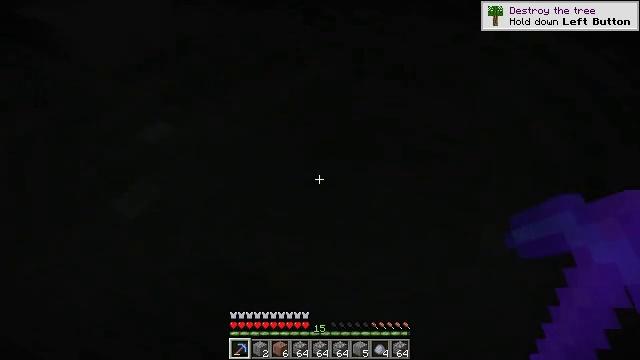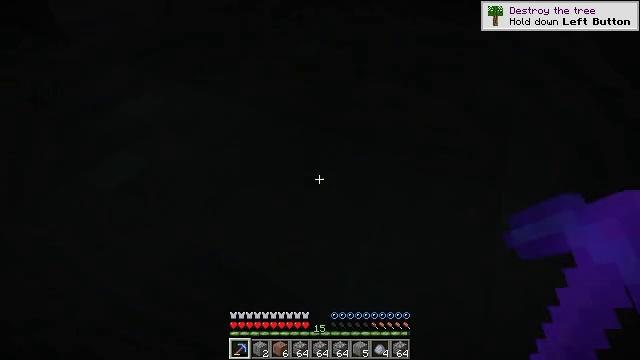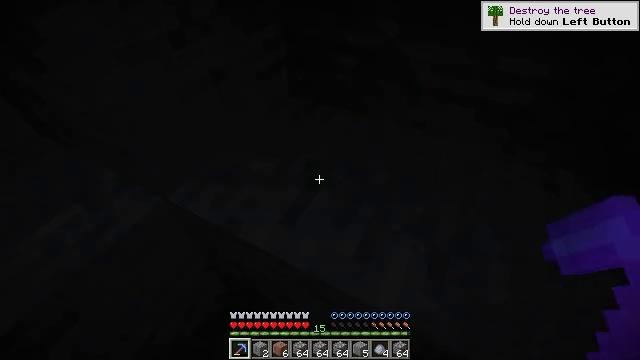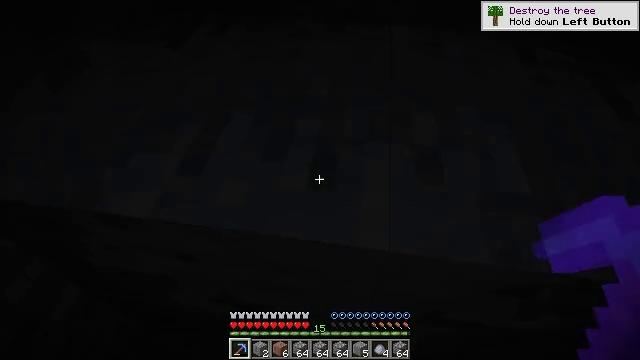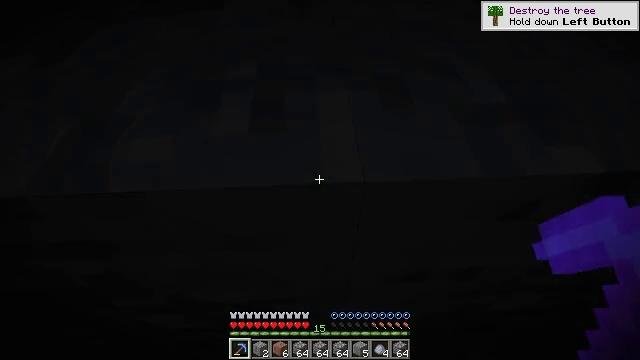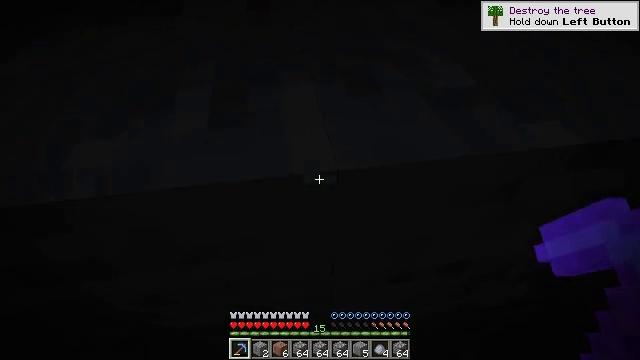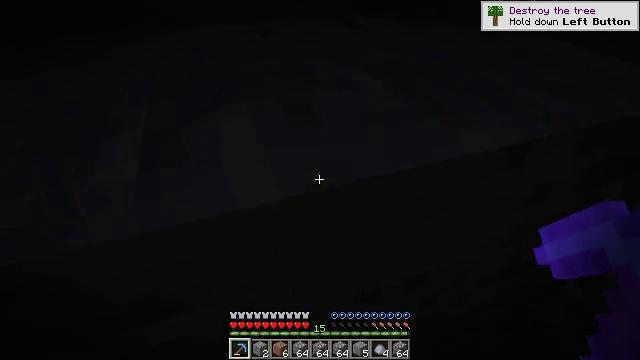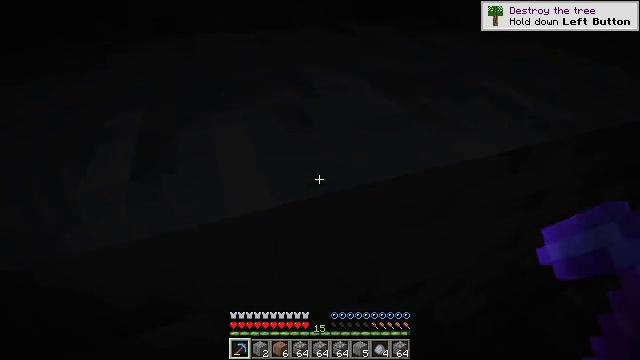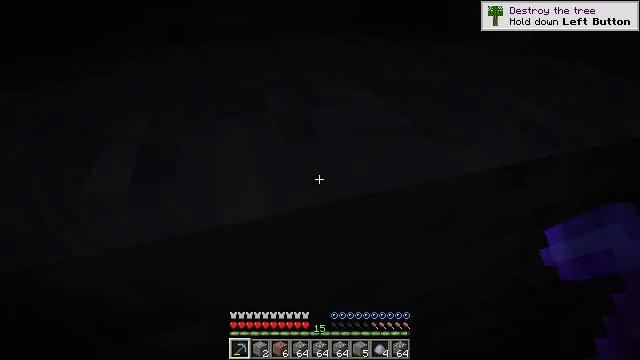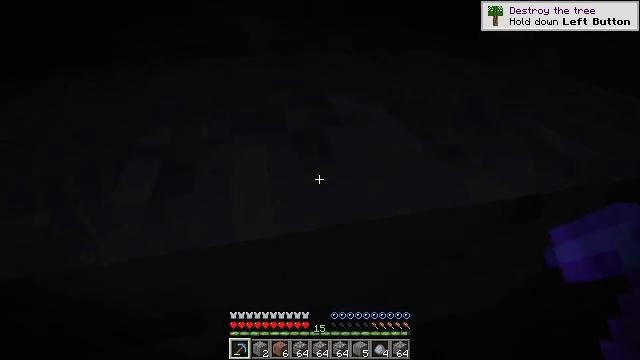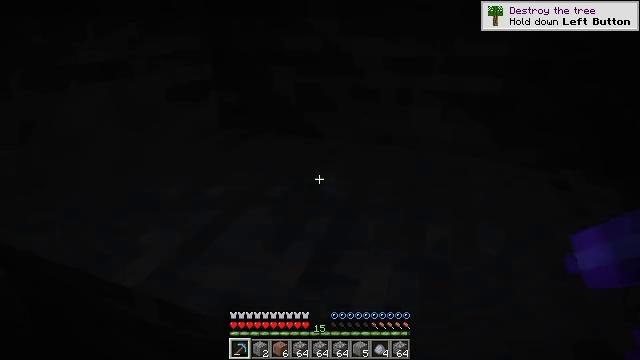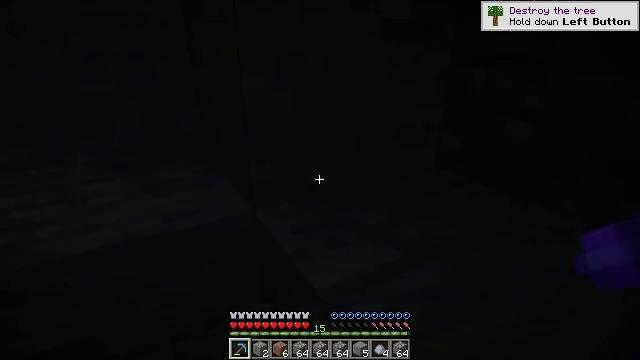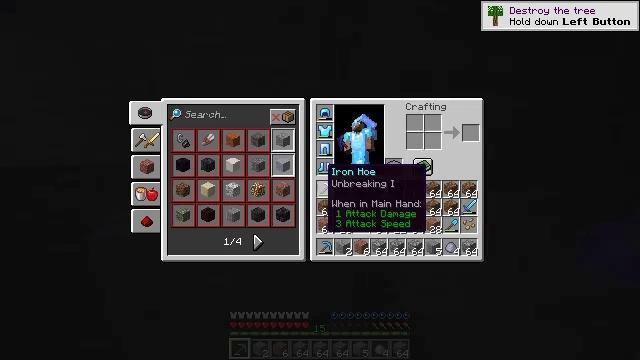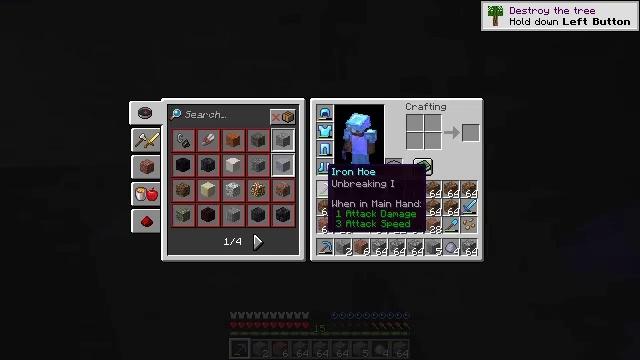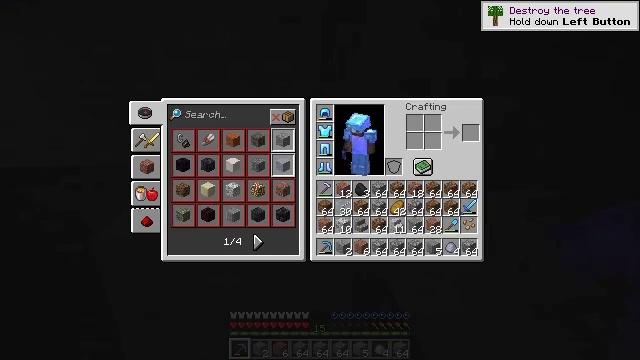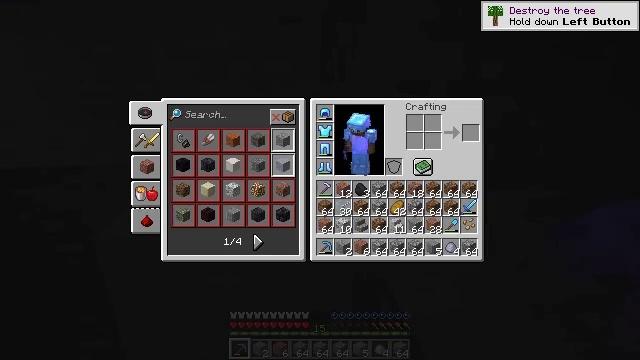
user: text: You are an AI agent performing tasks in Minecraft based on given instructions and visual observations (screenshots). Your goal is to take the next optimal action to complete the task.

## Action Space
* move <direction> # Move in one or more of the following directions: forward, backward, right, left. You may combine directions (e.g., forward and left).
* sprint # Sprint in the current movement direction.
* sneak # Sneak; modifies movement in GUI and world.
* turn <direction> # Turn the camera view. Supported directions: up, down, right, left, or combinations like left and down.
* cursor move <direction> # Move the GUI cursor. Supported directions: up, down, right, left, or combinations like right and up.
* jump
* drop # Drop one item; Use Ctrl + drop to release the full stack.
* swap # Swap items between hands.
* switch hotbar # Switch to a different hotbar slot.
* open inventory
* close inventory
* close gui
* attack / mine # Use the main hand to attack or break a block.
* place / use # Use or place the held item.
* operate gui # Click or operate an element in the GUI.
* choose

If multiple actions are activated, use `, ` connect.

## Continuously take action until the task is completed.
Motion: motion action
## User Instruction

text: Create polished diorite by combining diorite in the crafting interface.
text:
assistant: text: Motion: sneak
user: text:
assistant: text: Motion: sneak, turn right
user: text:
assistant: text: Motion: sneak, turn right and down
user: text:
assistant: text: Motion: move right, sneak, turn right
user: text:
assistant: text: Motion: move right, sneak, turn right and up
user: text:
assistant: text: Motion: move right, sneak, turn right and up
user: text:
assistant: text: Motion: move right, sneak, turn up
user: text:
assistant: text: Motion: move right, turn left and up
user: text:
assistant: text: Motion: move right, turn left and up
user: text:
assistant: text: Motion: turn left and up
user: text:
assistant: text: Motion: turn left and up
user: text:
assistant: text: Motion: turn left and up, open inventory
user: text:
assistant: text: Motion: open inventory
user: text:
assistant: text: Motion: cursor move right, open inventory
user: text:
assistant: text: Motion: cursor move right
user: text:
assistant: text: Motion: cursor move right
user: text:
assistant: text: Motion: cursor move right and down
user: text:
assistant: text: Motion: cursor move down
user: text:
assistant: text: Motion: cursor move down
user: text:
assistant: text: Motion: no_op
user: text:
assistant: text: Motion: no_op
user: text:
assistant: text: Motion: no_op
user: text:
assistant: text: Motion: no_op
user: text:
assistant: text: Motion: cursor move left and up
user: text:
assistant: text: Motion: cursor move left and up
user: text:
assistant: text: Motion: no_op
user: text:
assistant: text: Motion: no_op
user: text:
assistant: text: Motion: no_op
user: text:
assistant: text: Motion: no_op
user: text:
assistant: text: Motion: cursor move left